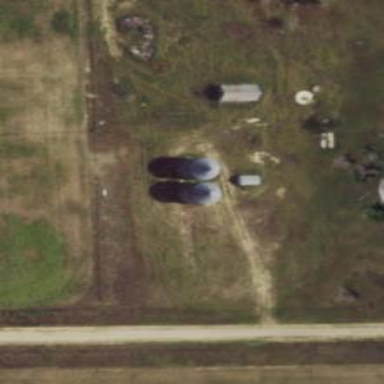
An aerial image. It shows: Silo.